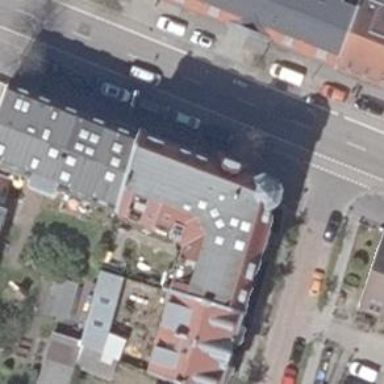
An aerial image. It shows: Gambrel-roofed apartment building with slate roof.